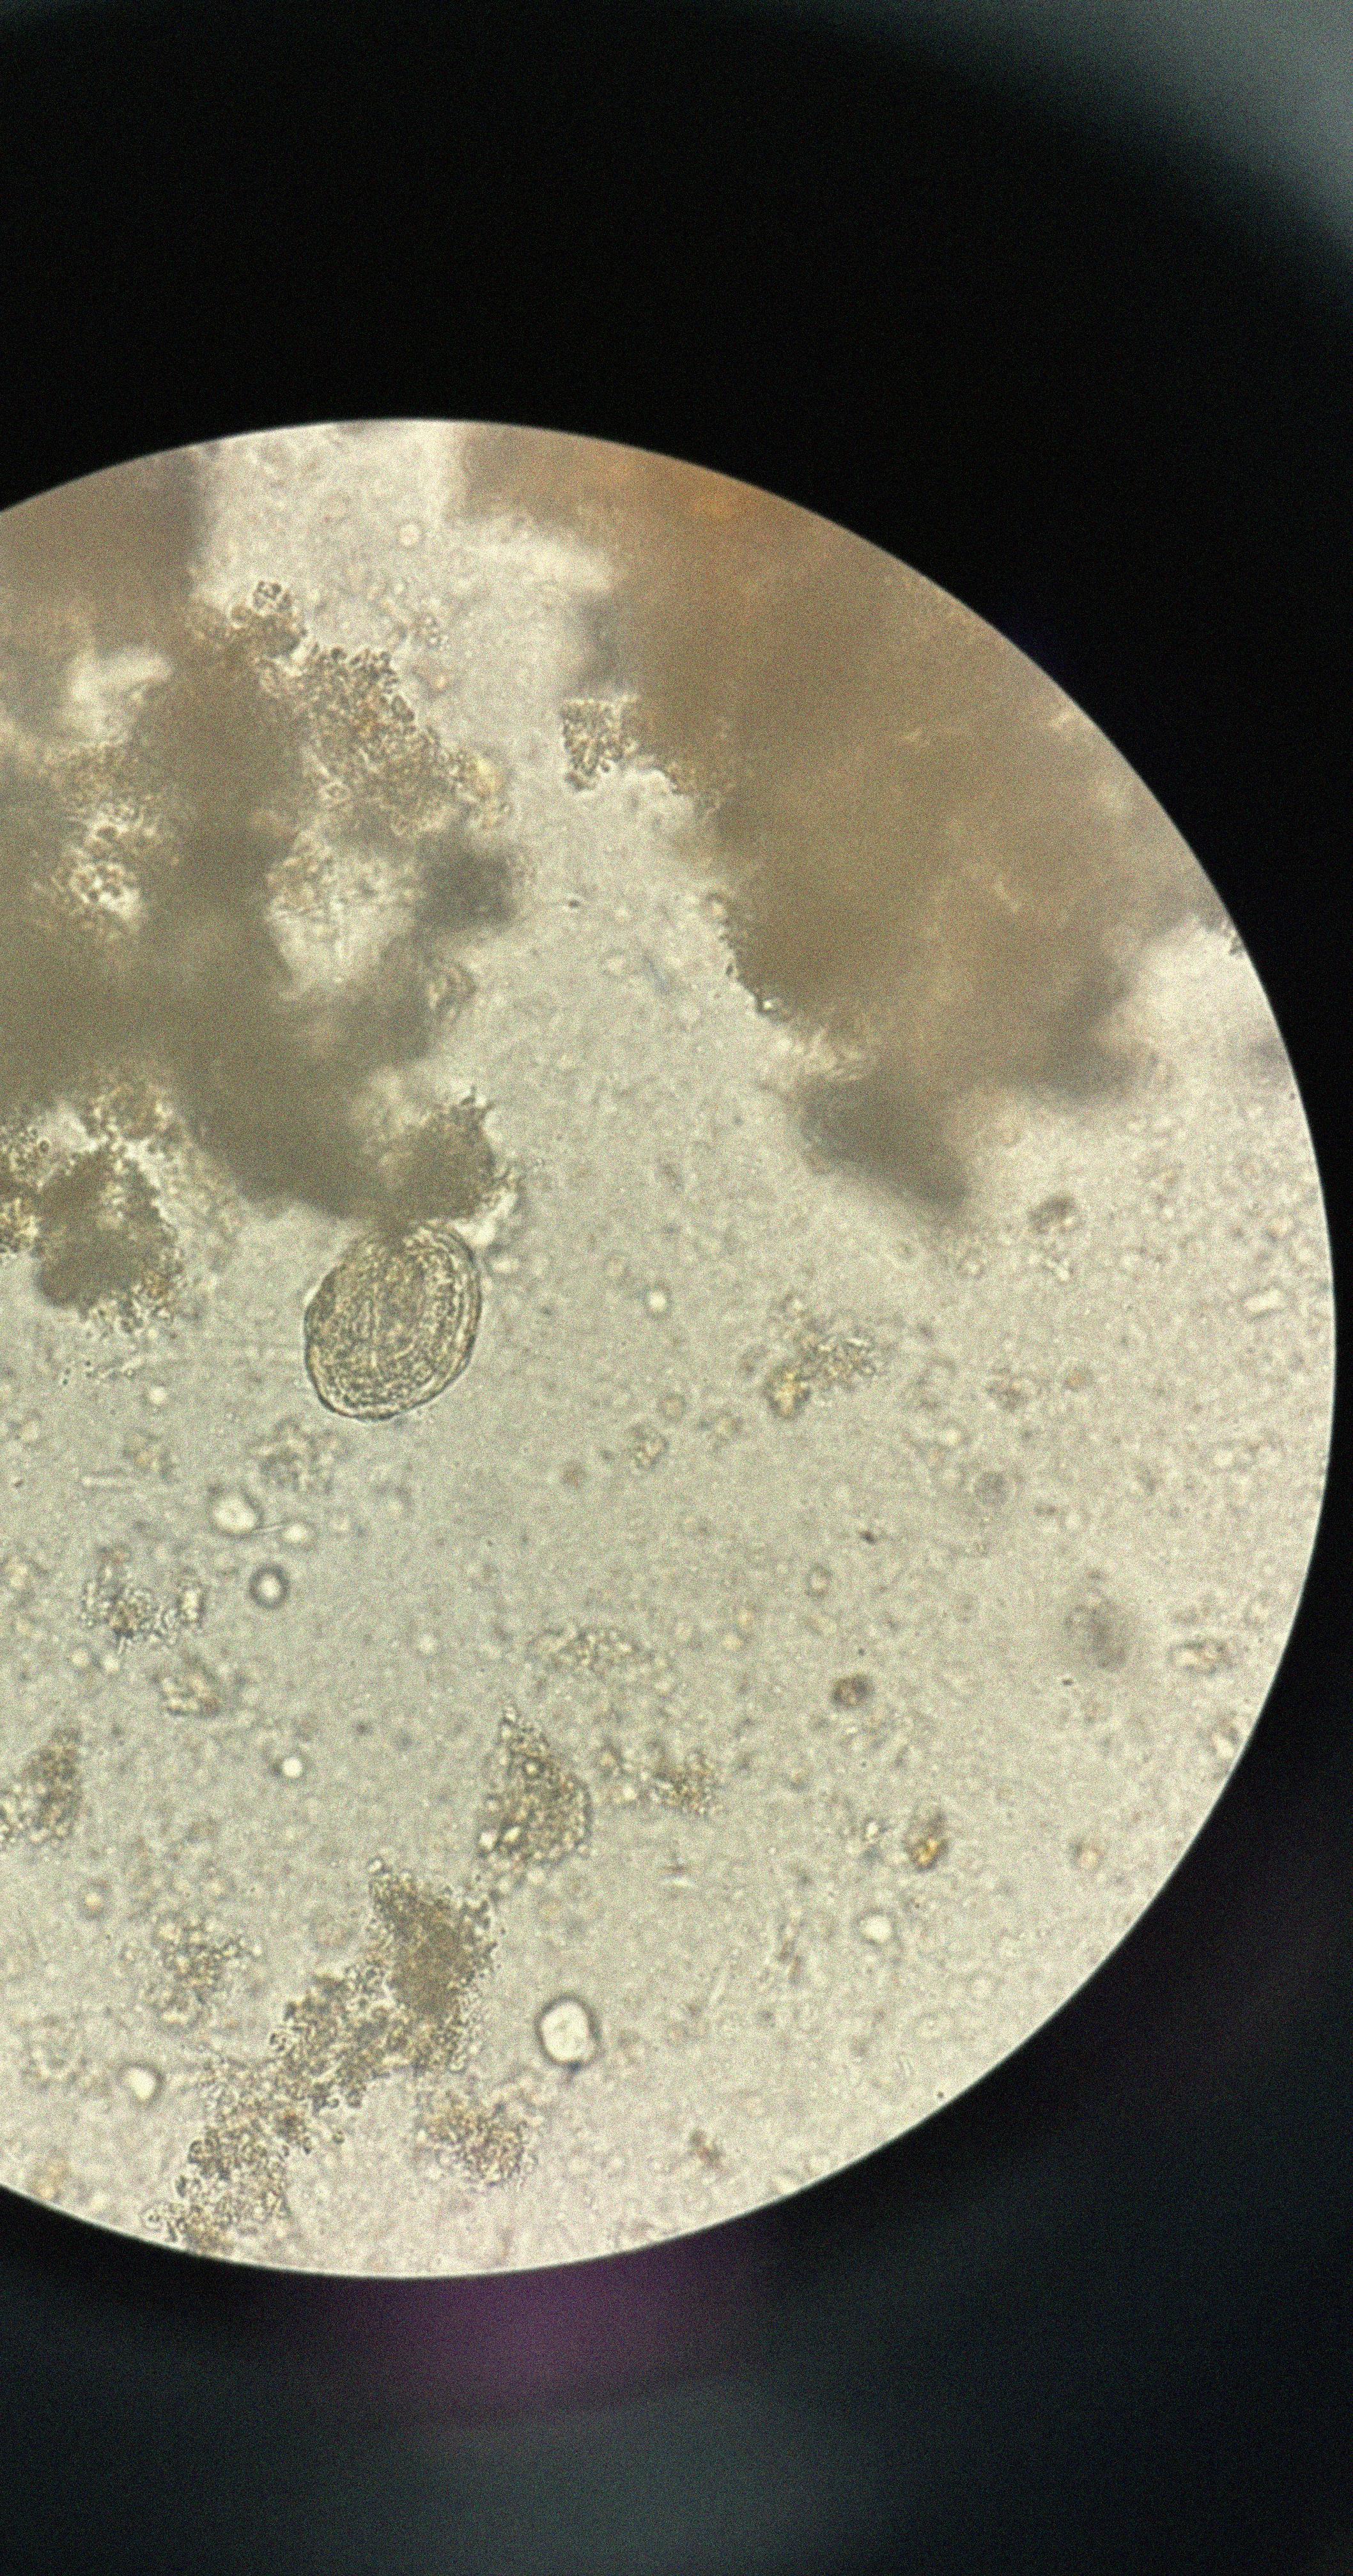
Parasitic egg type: Ascaris lumbricoides